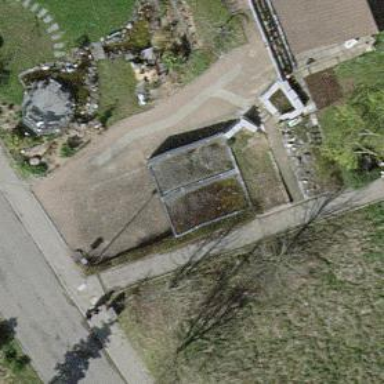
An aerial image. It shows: Group of garages.